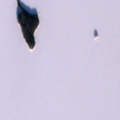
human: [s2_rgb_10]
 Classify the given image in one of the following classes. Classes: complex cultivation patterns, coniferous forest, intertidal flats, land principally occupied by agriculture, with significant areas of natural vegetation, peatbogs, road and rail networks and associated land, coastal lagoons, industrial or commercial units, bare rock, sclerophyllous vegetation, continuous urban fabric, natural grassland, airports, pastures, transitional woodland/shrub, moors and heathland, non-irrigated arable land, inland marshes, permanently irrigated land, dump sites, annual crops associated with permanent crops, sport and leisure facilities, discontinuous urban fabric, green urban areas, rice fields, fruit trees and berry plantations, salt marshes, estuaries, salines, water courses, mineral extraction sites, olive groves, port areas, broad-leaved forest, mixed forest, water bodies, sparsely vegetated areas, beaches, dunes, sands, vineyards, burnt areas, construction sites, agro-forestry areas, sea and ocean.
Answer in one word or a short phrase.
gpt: water bodies